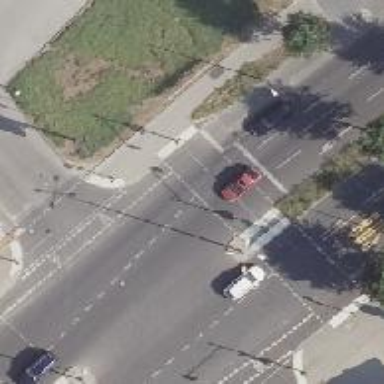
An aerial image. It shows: Footway crossing equipped with traffic signals and central island.